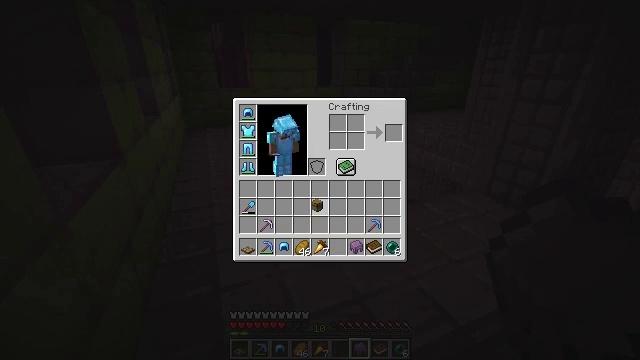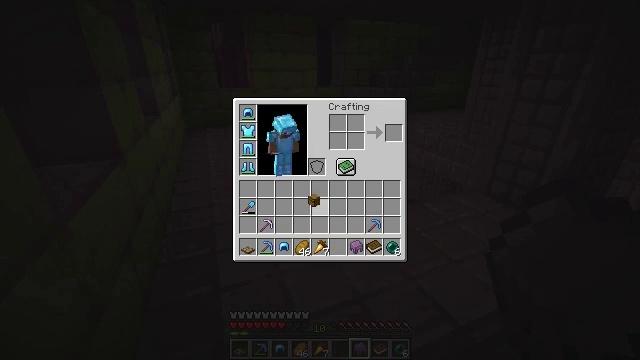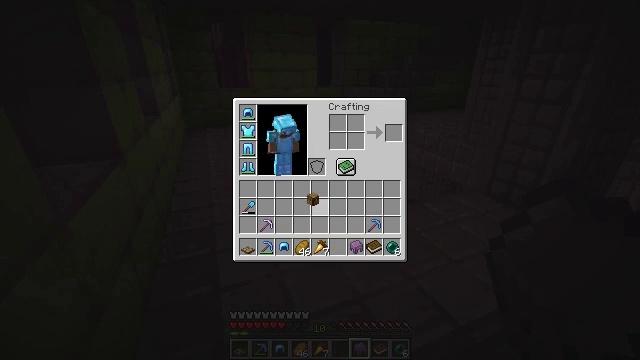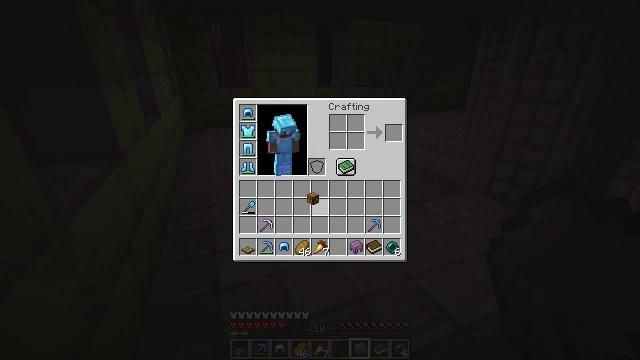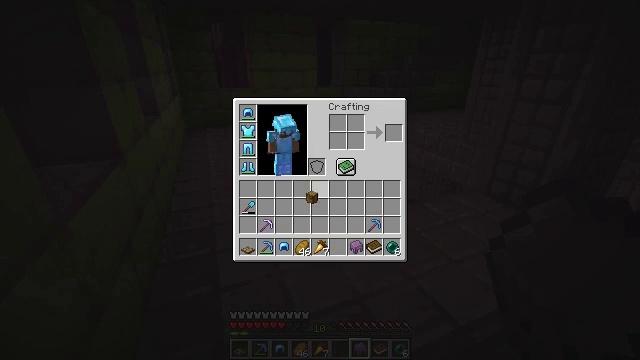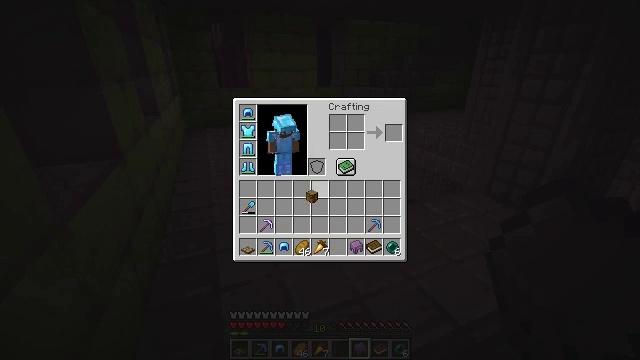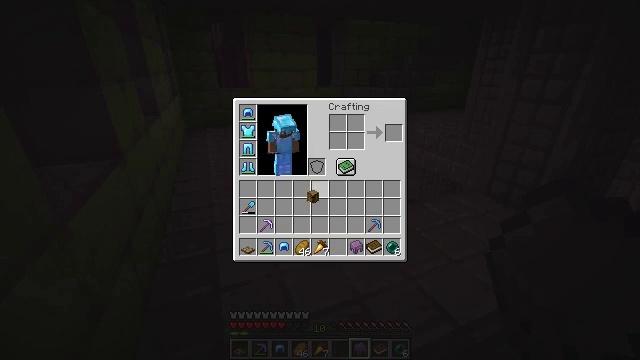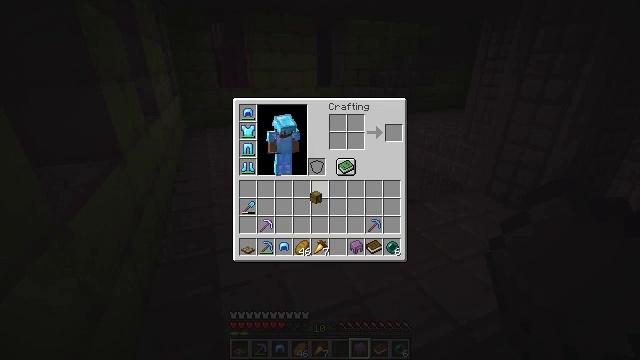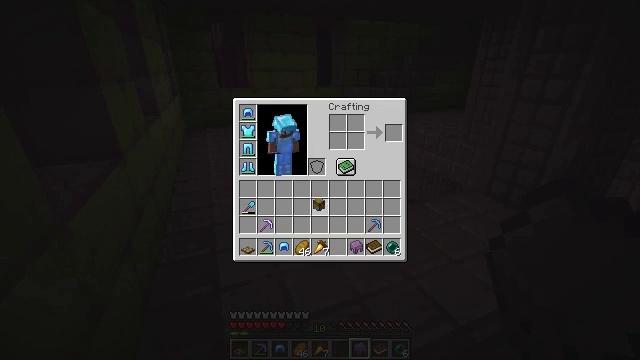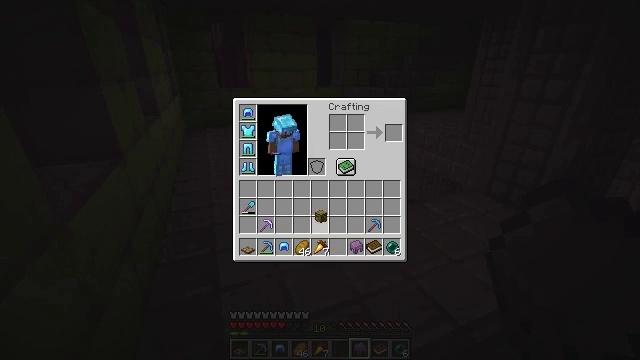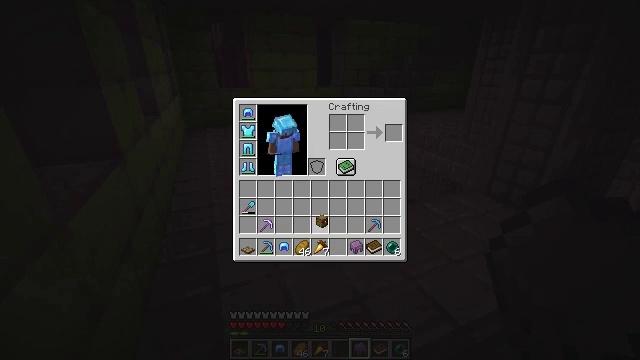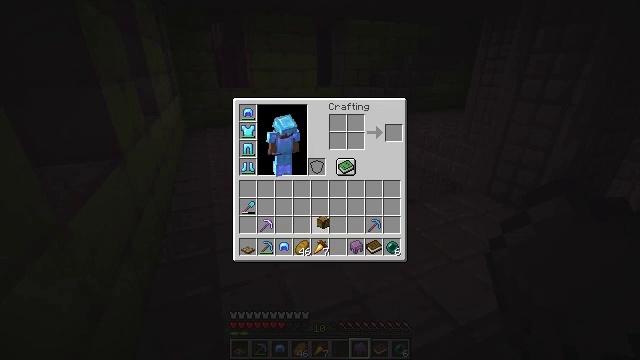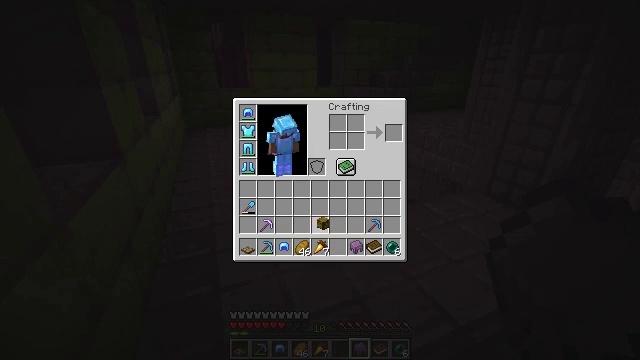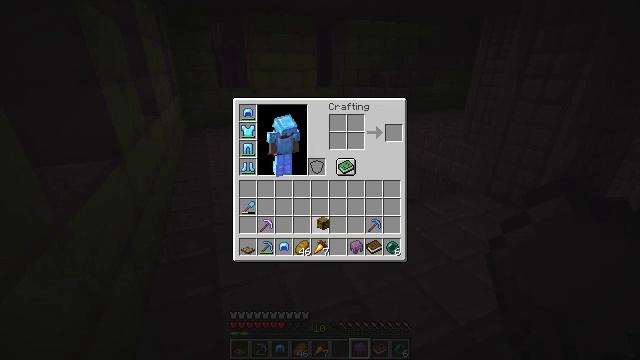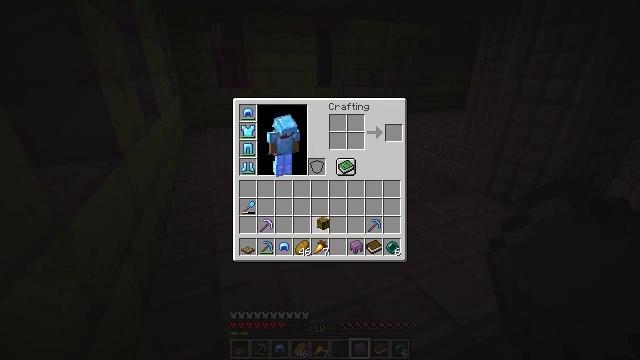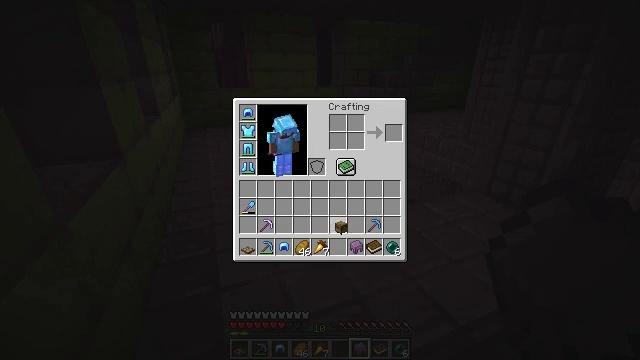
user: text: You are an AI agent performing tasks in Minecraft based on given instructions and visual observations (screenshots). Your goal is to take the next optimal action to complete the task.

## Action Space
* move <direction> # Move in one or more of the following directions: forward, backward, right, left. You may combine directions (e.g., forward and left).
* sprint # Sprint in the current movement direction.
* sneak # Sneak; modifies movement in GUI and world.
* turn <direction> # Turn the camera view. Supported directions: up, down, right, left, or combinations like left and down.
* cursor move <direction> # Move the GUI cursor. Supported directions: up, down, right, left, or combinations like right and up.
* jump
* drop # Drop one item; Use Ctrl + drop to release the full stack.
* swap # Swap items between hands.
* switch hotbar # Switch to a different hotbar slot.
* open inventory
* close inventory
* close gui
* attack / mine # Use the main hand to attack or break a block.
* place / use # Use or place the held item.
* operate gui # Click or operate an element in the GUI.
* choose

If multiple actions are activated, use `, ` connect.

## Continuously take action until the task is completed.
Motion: motion action
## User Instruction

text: Break the shulker box to collect it.
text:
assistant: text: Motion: no_op
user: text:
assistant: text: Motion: no_op
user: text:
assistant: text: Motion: no_op
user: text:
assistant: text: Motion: no_op
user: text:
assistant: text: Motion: no_op
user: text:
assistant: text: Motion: no_op
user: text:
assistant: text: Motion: no_op
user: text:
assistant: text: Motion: cursor move down
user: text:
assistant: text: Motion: cursor move down
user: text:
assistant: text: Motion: no_op
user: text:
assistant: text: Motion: no_op
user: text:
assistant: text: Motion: no_op
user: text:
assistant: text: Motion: no_op
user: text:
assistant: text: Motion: no_op
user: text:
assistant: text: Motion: cursor move right
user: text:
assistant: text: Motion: cursor move right
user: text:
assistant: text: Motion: no_op
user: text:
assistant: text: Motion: no_op
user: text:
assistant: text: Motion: no_op
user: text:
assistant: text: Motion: cursor move left
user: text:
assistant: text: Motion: operate gui
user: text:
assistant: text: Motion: operate gui
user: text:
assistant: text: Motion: operate gui
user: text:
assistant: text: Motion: operate gui
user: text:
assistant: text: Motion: no_op
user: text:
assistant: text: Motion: no_op
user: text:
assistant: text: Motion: cursor move right
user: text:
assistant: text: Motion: cursor move right and down, close inventory
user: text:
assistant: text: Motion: turn right and down, close inventory
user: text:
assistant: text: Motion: turn right and down